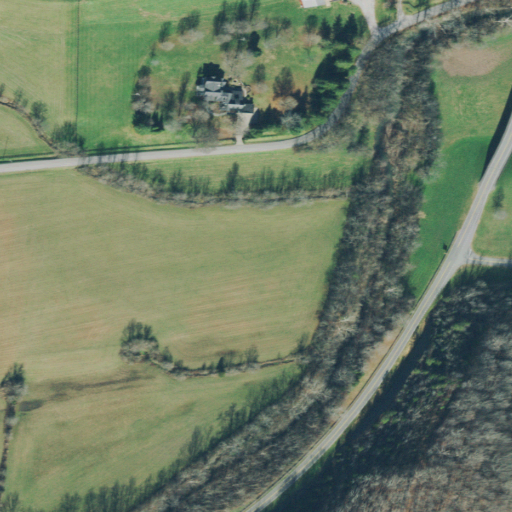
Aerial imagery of valley in Tennessee named John Hunter Hollow containing pasture, deciduous forest, open development, mixed forest, low intensity development, and evergreen forest